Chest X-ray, PA view. Patient: 70 years old, sex M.
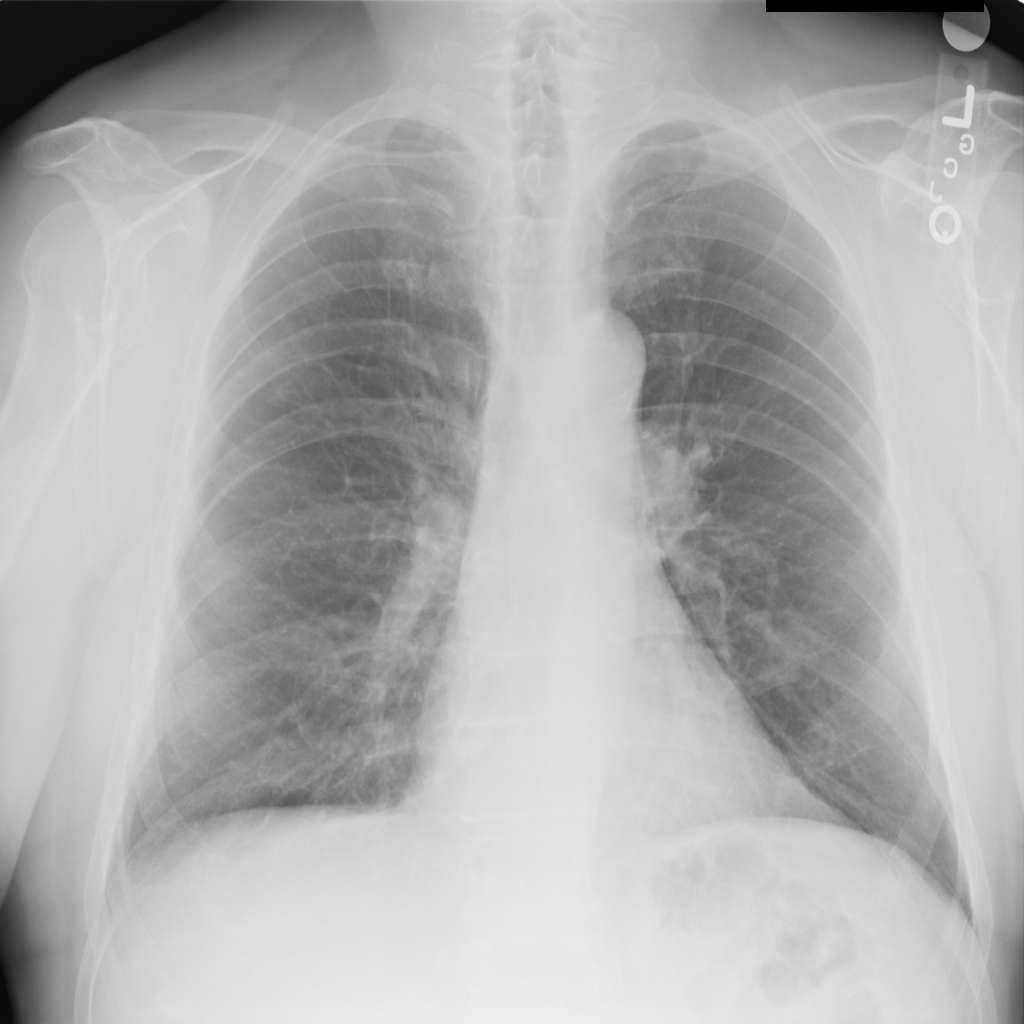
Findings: No Finding